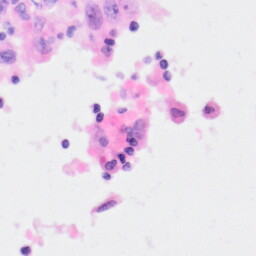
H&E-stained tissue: Kidney